Field crop: maize
Growth stage: 2
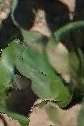
Species: maize